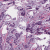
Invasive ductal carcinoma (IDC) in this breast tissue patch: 1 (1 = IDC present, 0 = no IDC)